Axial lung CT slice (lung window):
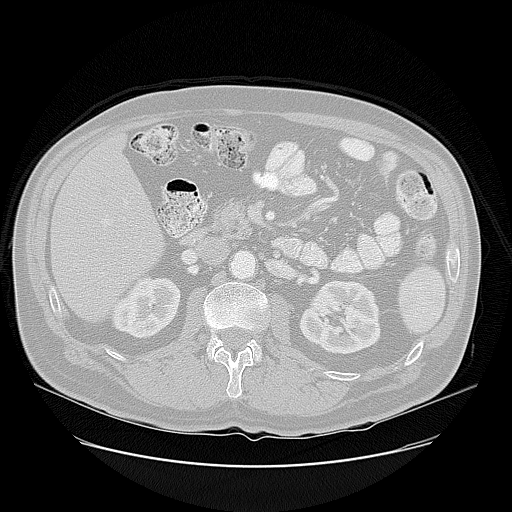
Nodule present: no